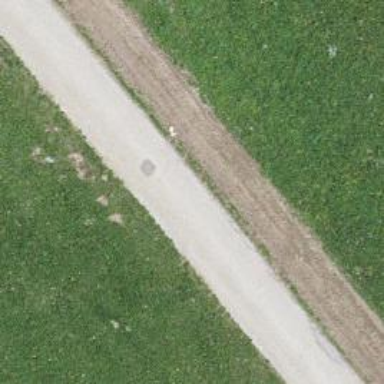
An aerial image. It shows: Unclassified road with asphalt surface.